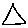
Label: triangle